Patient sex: F
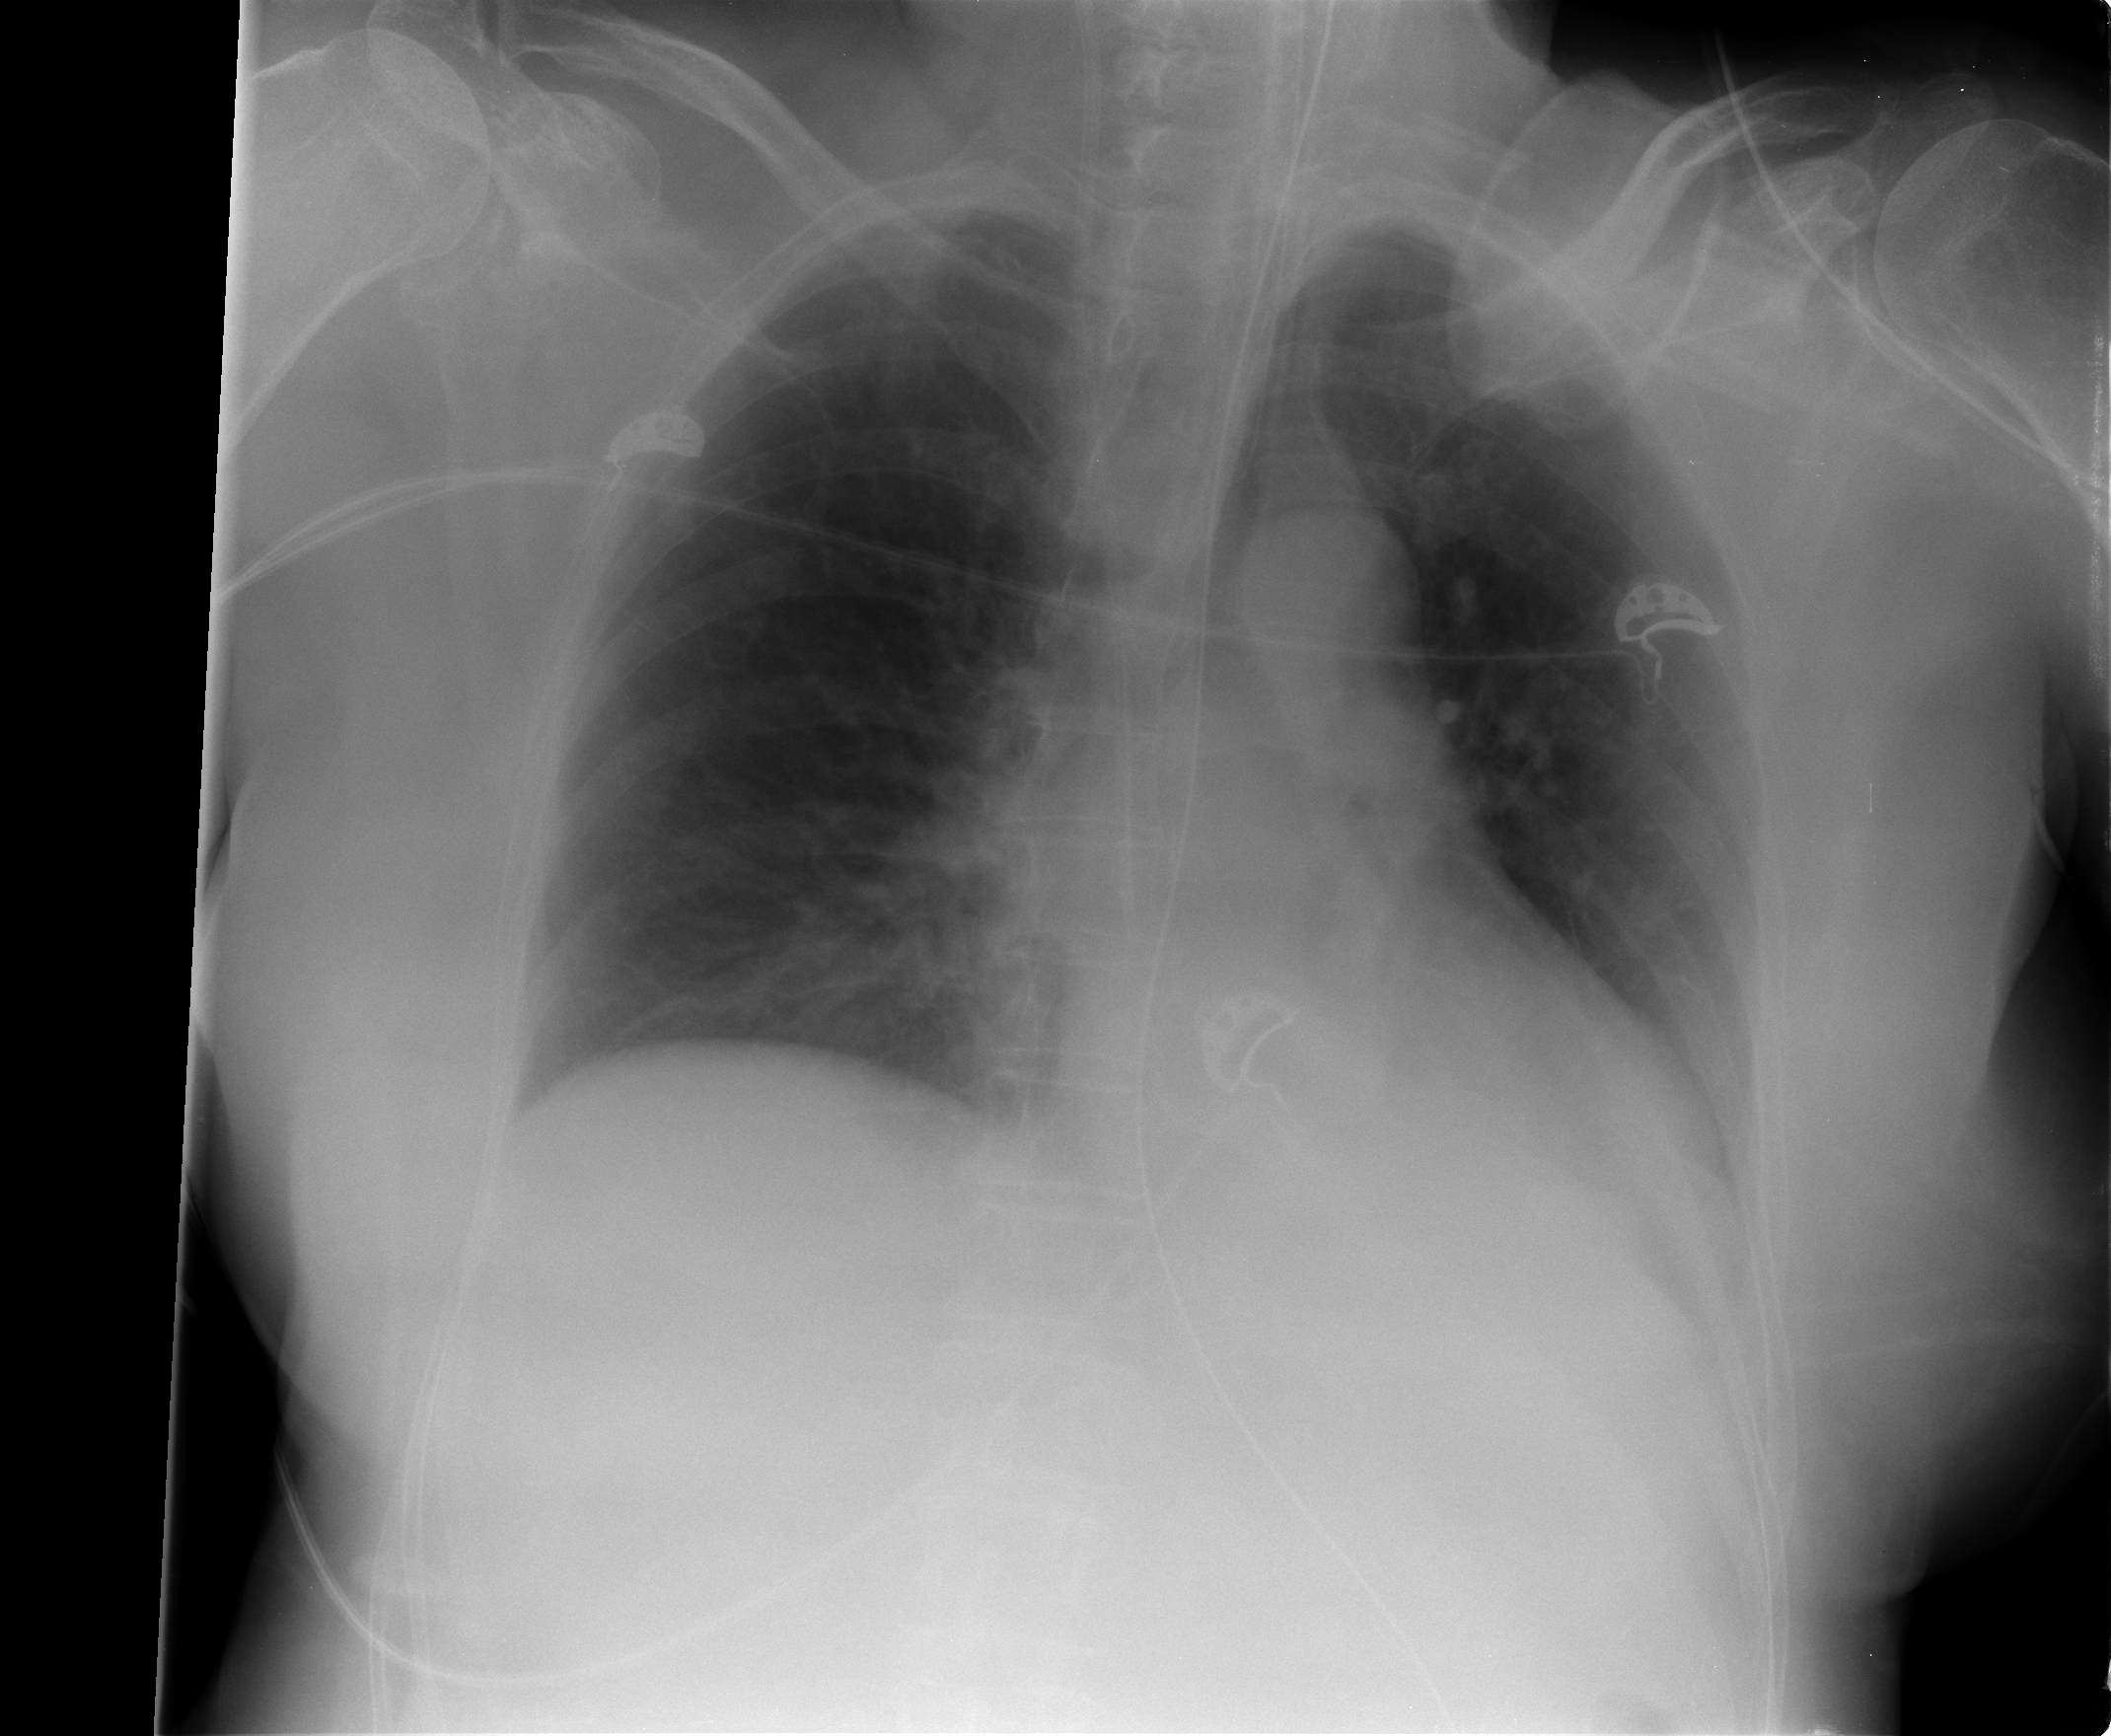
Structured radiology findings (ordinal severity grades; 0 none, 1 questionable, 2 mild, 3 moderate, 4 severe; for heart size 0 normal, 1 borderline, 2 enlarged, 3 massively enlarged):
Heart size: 1
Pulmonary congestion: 1
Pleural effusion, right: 1
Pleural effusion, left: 2
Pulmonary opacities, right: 2
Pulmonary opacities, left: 0
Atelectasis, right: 0
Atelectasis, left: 1